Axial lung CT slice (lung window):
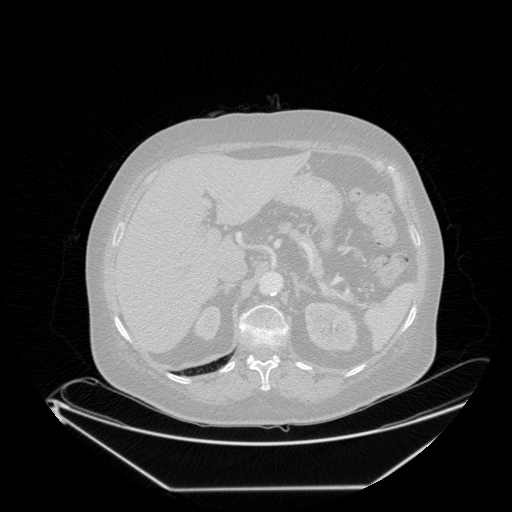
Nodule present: no